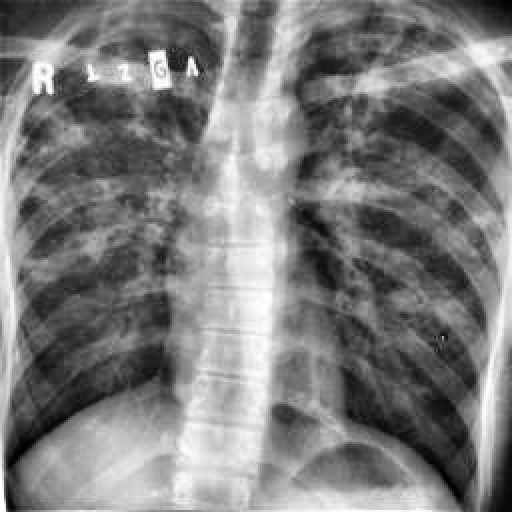
Finding: TUBERCULOSIS